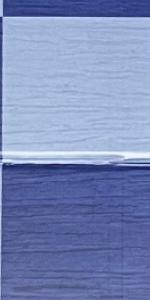
Label: Empty